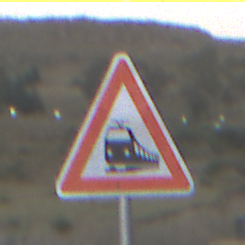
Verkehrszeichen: Bahnuebergang
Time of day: SunriseSunset
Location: Outdoor (RoadRail)
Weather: PartlyCloudy
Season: NotSpecified
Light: Natural